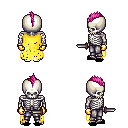
a pixel art fantasy rpg character, male body template, skeleton, yellow tattered cape, metal pants, pink mohawk hairstyle, gold gloves, black slippers, dagger, four views (front, back, left, right), 2x2 character sprite sheet, small pixel art, hard edges, no anti-aliasing